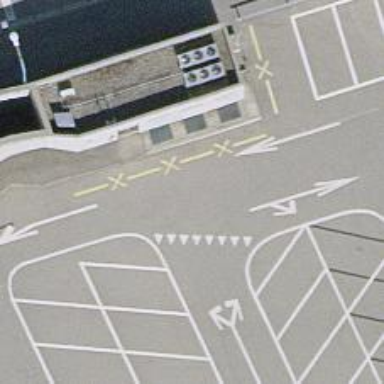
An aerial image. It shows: Road serving as parking aisle.